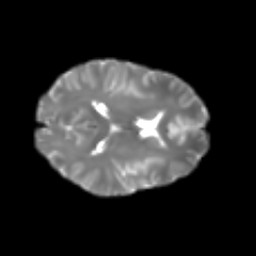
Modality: T2w
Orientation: axial
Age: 20
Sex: female
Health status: healthy